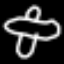
Label: airplane